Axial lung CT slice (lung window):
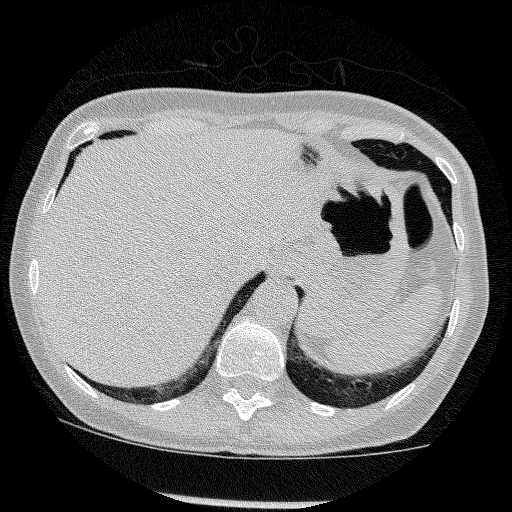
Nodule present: no